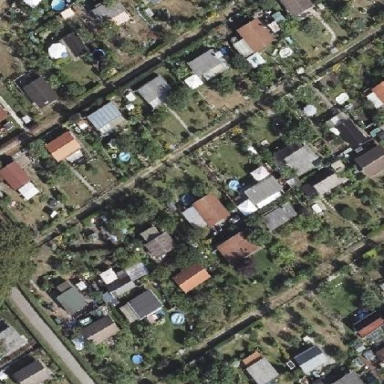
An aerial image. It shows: Plot in the allotments.